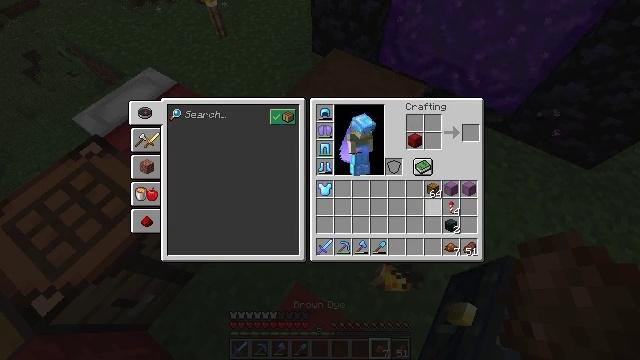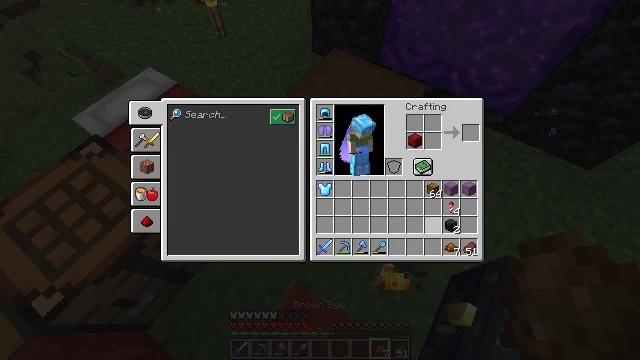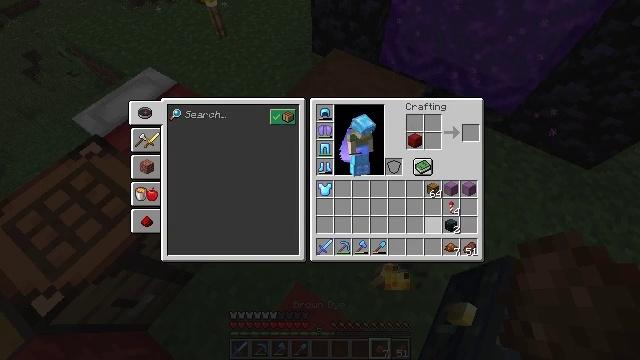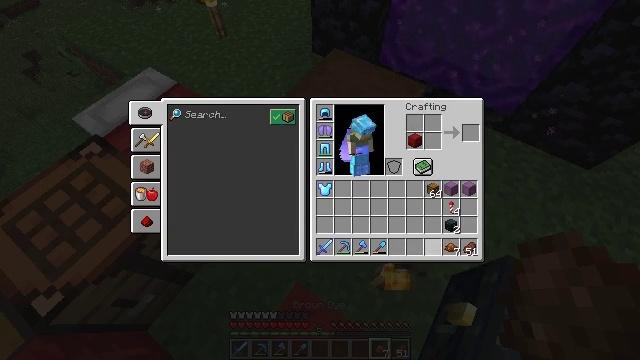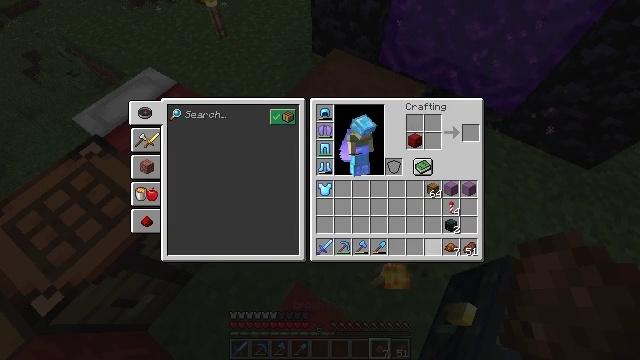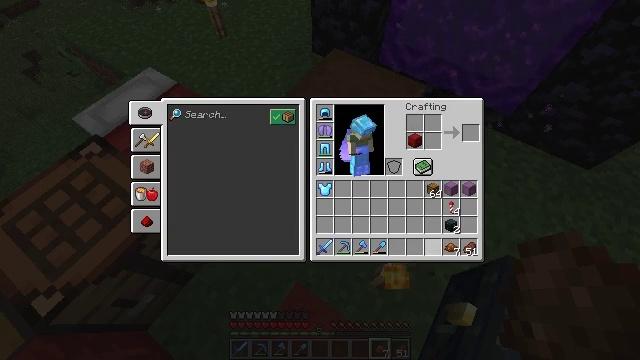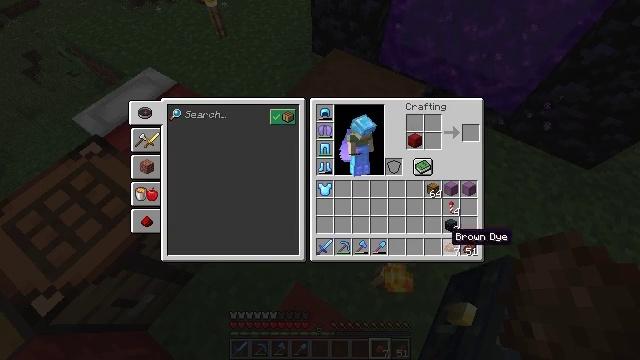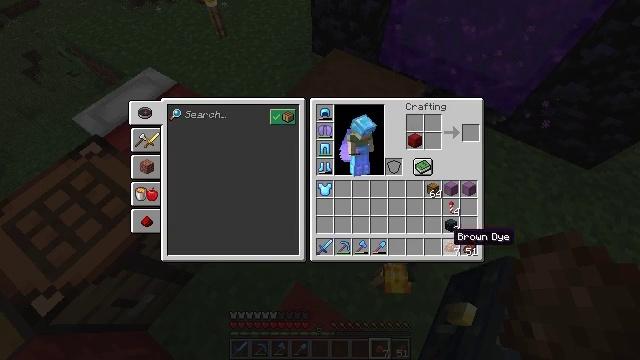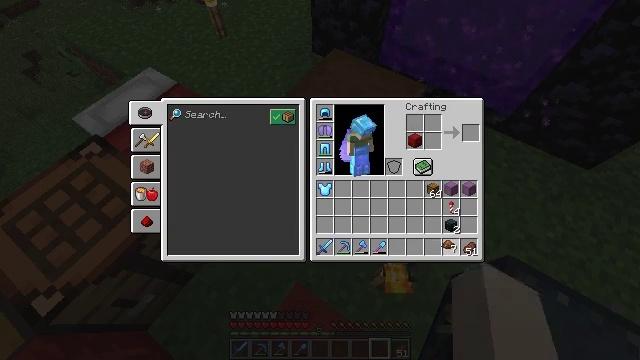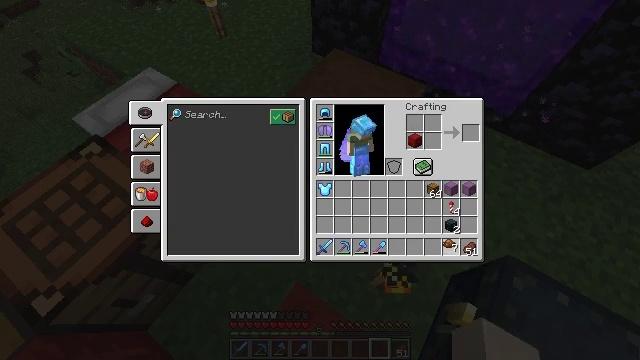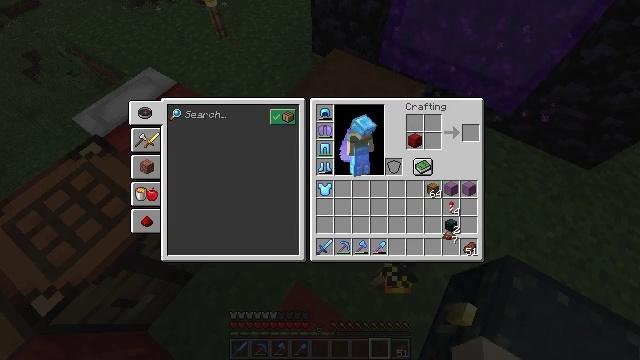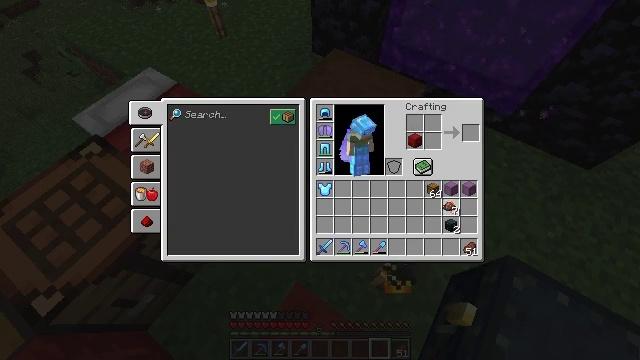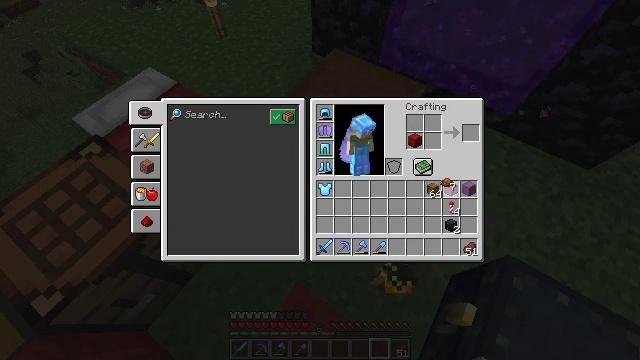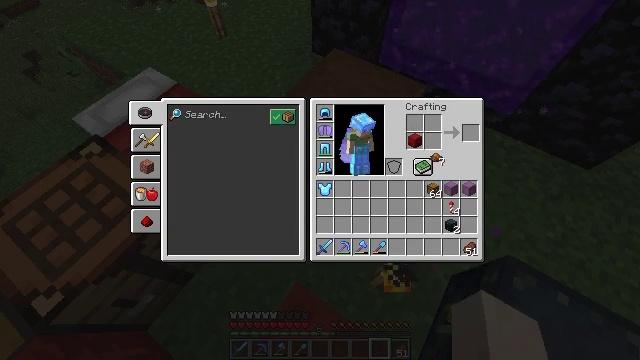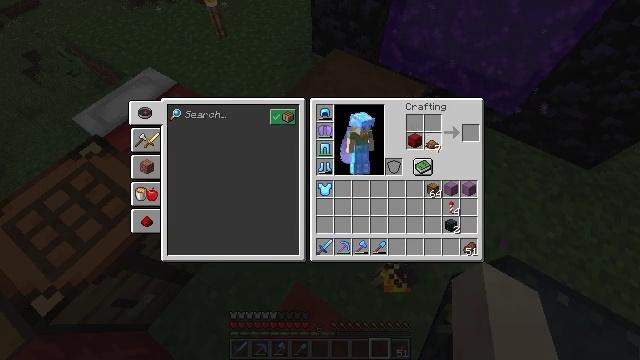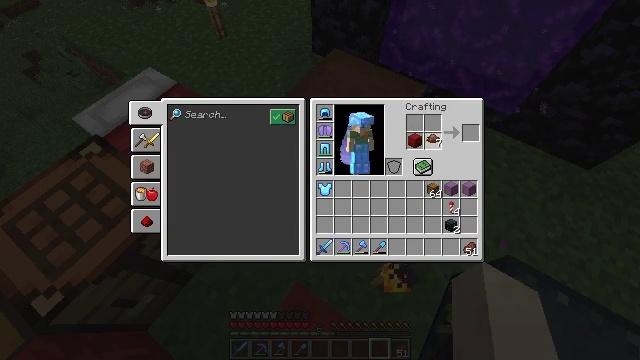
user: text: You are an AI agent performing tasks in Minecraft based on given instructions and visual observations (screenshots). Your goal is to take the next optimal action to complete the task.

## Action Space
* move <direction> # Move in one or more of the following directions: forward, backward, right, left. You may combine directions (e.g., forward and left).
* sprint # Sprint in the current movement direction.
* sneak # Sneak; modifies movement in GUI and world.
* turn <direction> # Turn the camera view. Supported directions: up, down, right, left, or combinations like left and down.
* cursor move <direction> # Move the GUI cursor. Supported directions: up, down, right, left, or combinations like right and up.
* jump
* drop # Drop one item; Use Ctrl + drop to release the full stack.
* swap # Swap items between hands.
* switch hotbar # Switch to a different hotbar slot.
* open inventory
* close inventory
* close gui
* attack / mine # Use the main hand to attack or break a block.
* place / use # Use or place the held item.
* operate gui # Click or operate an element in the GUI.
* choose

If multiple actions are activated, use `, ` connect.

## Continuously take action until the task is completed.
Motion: motion action
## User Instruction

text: Make a brown shulker box with a shulker shell and brown dye.
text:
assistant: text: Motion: cursor move down
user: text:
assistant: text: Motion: cursor move down
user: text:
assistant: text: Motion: cursor move down
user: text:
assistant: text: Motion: no_op
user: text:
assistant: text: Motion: no_op
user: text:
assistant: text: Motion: no_op
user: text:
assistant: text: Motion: no_op
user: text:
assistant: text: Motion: operate gui
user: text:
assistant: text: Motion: operate gui
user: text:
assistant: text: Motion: cursor move up, operate gui
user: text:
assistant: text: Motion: cursor move up
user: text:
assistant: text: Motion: cursor move up
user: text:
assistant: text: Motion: cursor move left and up
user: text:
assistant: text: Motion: cursor move up
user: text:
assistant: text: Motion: no_op
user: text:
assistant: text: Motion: no_op
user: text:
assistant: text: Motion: no_op
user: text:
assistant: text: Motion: operate gui
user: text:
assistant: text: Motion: operate gui
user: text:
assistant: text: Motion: operate gui
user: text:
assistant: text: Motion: no_op
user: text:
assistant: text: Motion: no_op
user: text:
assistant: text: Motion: cursor move right
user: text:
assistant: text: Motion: sneak, cursor move right
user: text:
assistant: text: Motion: sneak
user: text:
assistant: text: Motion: sneak
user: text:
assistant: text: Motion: sneak
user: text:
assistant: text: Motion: sneak
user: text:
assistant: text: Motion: sneak, operate gui
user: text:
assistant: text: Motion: sneak, operate gui